Question: I am trying to apply a discord logo i founded on forkawesome (<URL>
I get a annoying issue with my code because i am trying to put the discord logo in a button but everytime the background change but not with the one of the button :

(i abused the size of the icon for showing what the exact issue is)
I also tried to use images instead at first with a .jpg but when i hover over the button the you can see the white background of the image
'''
<div class="form-group">
<label for="pwd">Password:</label>
<input type="password" class="form-control" id="pwd" name="password" required>
</div>
<button type="submit" name="submit" class="btn btn-default">Login</button>
<a href="scripts/discordLogin.php" class="btn btn-default">Discord Login <span class="fa fa-discord fa-5x" aria-hidden="true" ></span></a>
</form>
</div>
'''
If it would be possible to simply have the logo changing with the button color it would be awesome !
(jsfiddle as asked in the comments <URL>
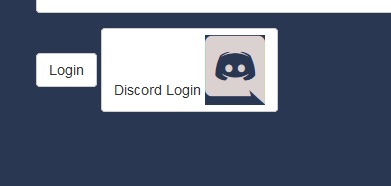
Answer: Is that you wanted?
'''
* {
font-family: arial;
background-color: #2a3752;
color: #dcd1d1;
-webkit-background-size: cover;
-moz-background-size: cover;
-o-background-size: cover;
background-size: cover;
}
body {
background-color: #2a3752;
}
.discord-logo-btn .fa-discord {
background: #fff;
}
.discord-logo-btn:hover .fa-discord, .discord-logo-btn:focus .fa-discord {
background: #e6e6e6;
}
'''
'''
<!DOCTYPE html>
<html>
<head>
<meta http-equiv='content-type' content='text/html;charset=utf-8' />
<title>Login</title>
<meta charset="utf-8">
<meta name="viewport" content="width=device-width, initial-scale=1">
<link rel="stylesheet" href="https://maxcdn.bootstrapcdn.com/bootstrap/3.3.7/css/bootstrap.min.css">
<script src="https://code.jquery.com/jquery-3.3.1.slim.min.js" integrity="sha384-q8i/X+965DzO0rT7abK41JStQIAqVgRVzpbzo5smXKp4YfRvH+8abtTE1Pi6jizo" crossorigin="anonymous"></script>
<link rel="stylesheet" href="https://cdn.jsdelivr.net/npm/fork-awesome@1.1.7/css/fork-awesome.min.css" integrity="sha256-gsmEoJAws/Kd3CjuOQzLie5Q3yshhvmo7YNtBG7aaEY=" crossorigin="anonymous">
<link rel="icon" type="image/png" href="images/128.png" />
<title>Login - JAPC Web management panel</title>
<link rel="stylesheet" type="text/css" href="styles.css">
</head>
<body>
<div class="container">
<div style="display: flex; justify-content: center;">
<img src="images/128.png" alt="Join and play coop logo" align="middle">
</div>
<h3 class="text-center">JAPC Web Management panel login</h3>
<form action="" method="post">
<div class="form-group">
<label for="username">Username:</label>
<input type="text" class="form-control" id="username" name="username" required>
</div>
<div class="form-group">
<label for="pwd">Password:</label>
<input type="password" class="form-control" id="pwd" name="password" required>
</div>
<button type="submit" name="submit" class="btn btn-default">Login</button>
<a href="scripts/discordLogin.php" class="discord-logo-btn btn btn-default">Discord Login <span class="fa fa-discord fa-5x" aria-hidden="true" ></span></a>
</form>
</div>
</body>
</html>
'''